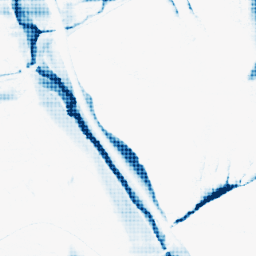
Category: morphological
Decomposition family: morphological_rect
Decomposition parameters: operation: closing
width: 50
height: 3
Upsampling method: sinc_hamming
Upsampling parameters: scale: 8
kernel_size: 8
Upsampling scale: 8